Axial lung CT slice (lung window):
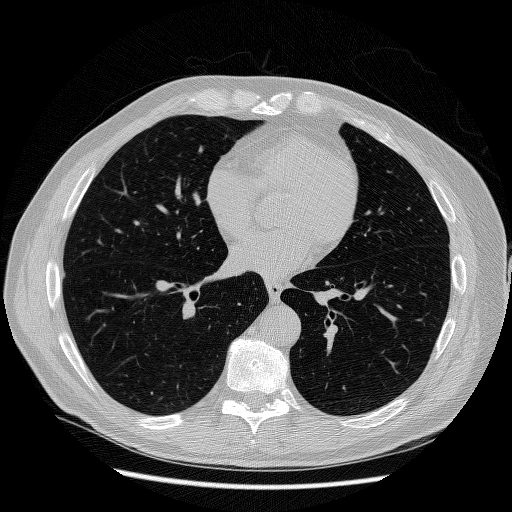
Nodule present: no